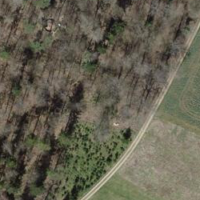
EUNIS habitat code: 41
Species observed at this site:
Fagus sylvatica